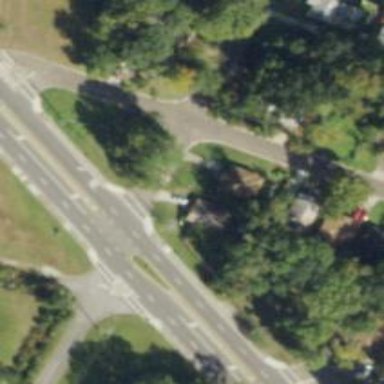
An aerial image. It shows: Marked road crossing.